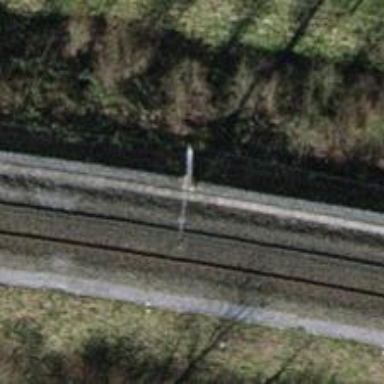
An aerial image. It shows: Railway track with contact line for electrification. The track is on embankment with single track.